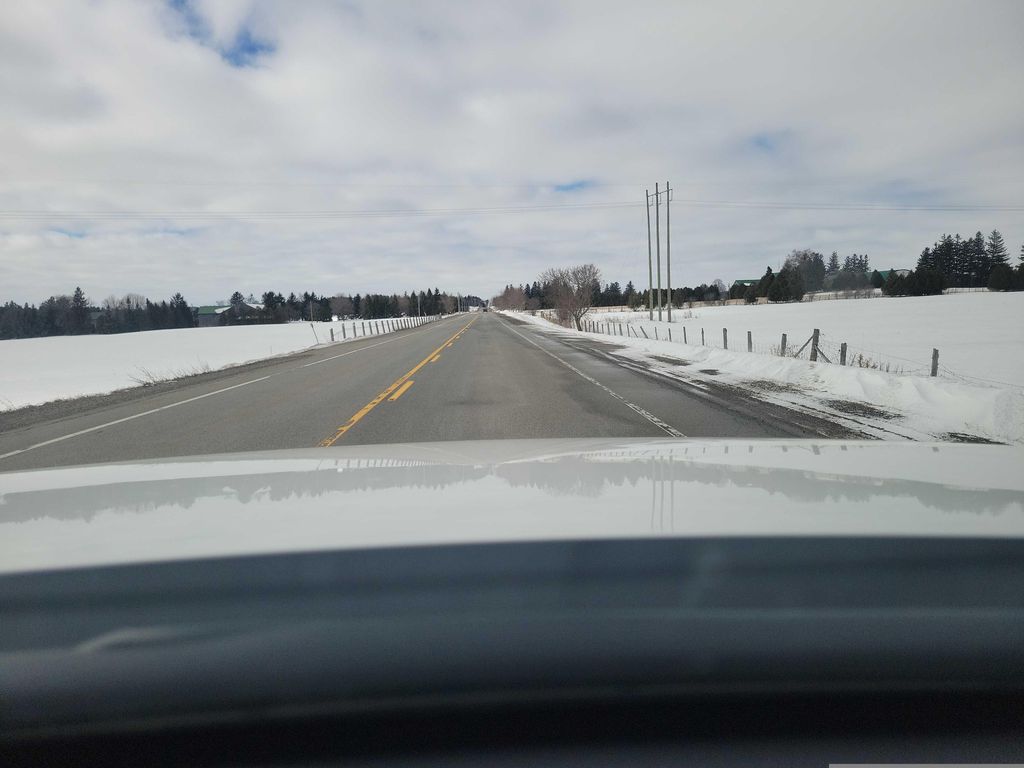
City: kitchener-waterloo